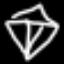
Label: diamond